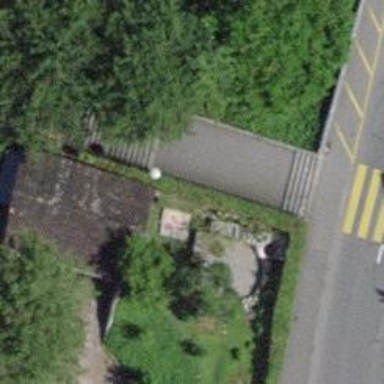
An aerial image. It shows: Set of steps on the road.